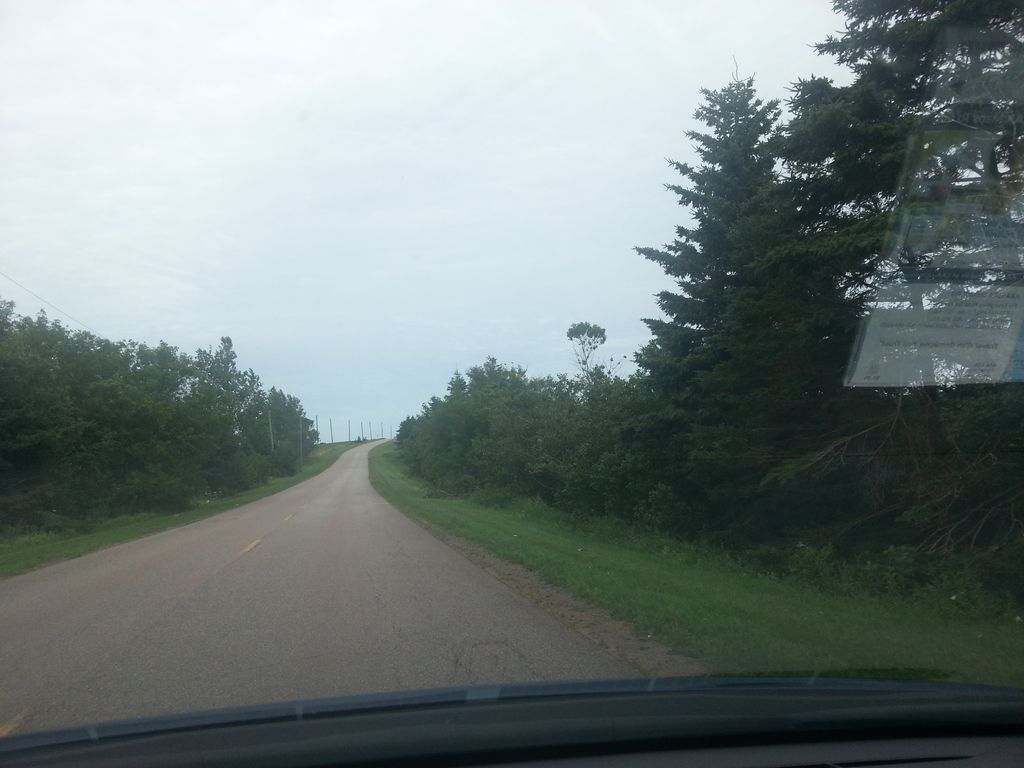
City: charlottetown